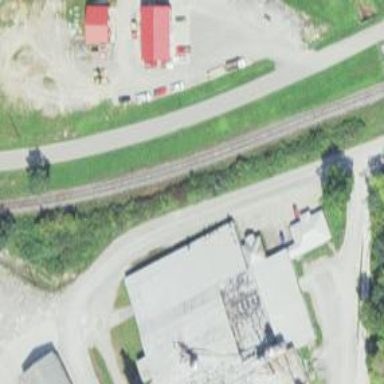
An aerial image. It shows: Railway track.